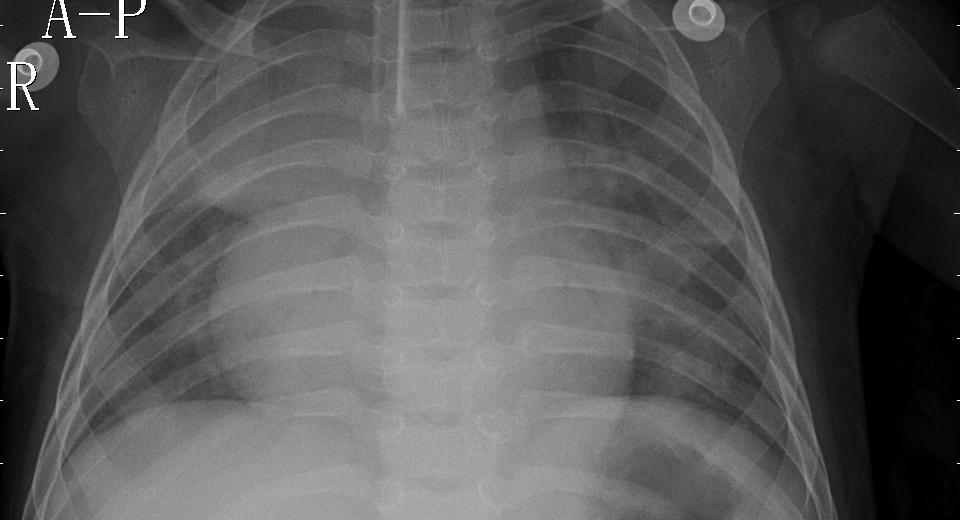
Diagnosis: PNEUMONIA